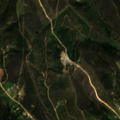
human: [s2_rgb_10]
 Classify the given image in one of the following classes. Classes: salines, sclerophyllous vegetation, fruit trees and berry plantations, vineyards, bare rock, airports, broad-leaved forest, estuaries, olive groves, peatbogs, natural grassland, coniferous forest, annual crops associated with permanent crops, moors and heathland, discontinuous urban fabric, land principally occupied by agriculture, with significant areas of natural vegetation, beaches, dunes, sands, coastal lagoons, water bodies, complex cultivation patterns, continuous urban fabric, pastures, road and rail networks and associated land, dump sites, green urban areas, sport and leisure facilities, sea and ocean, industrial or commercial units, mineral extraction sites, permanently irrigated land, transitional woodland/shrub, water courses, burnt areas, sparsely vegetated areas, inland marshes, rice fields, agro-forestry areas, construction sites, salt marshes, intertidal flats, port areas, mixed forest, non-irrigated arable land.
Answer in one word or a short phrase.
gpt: land principally occupied by agriculture, with significant areas of natural vegetation, broad-leaved forest, sclerophyllous vegetation, transitional woodland/shrub